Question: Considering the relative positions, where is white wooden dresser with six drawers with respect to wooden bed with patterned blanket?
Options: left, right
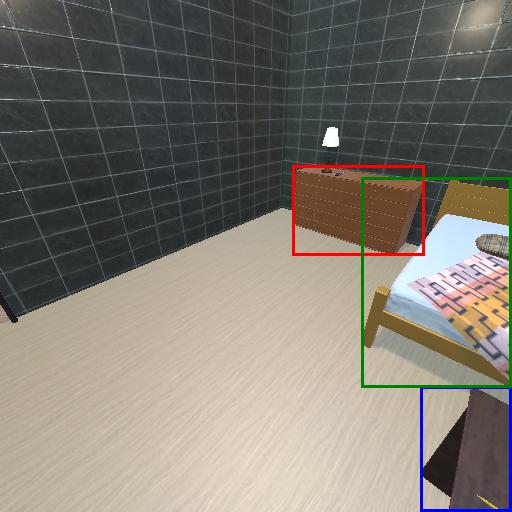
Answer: left